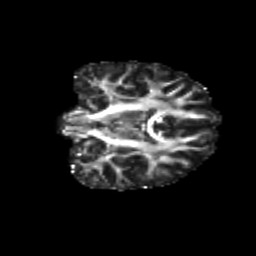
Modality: FA
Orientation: coronal
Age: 9
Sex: female
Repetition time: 9.5 s
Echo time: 0.089 s